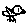
Label: bird